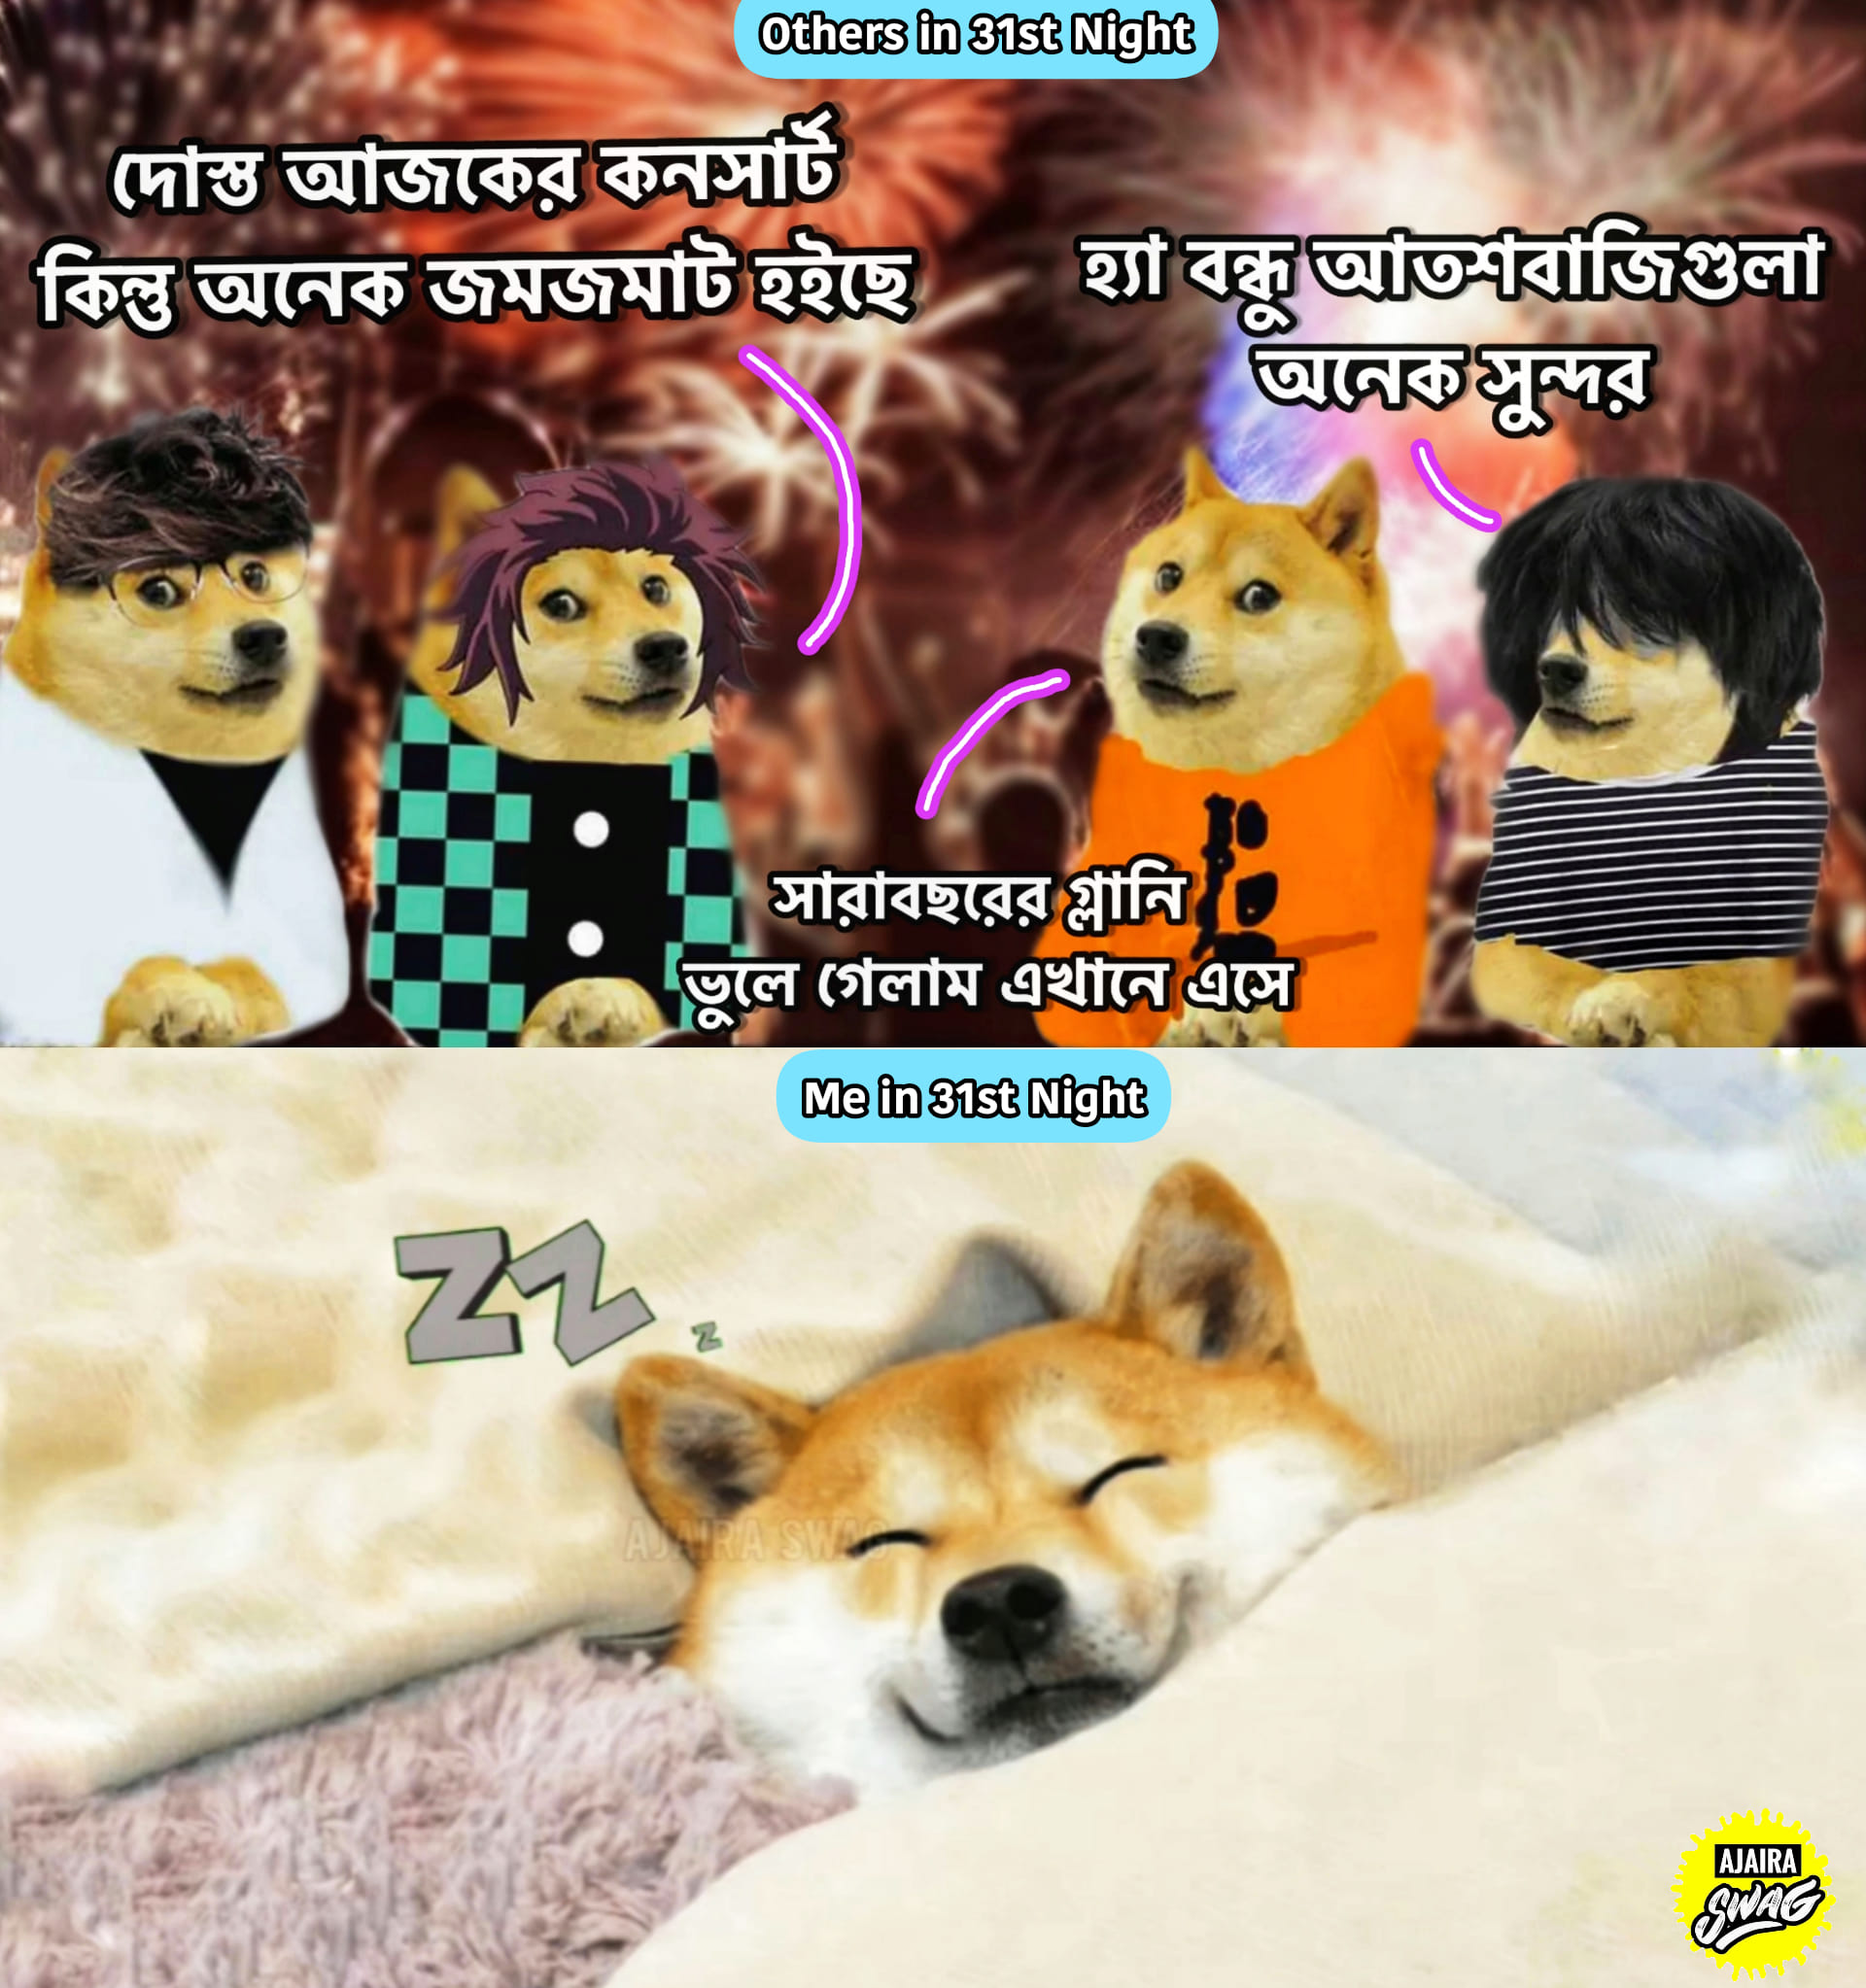
Text: দোস্ত আজকের কনসার্ট কিন্তু অনেক জমজমাট হইছে হ্যা বন্ধু আতশবাজিগুলা অনেক সুন্দর সারাবছরের গ্লানি ভুলে গেলাম এখানে এসে
Label: Non Hate